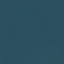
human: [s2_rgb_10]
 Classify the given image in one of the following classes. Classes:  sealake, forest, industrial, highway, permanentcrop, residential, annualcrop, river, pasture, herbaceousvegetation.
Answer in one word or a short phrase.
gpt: SeaLake